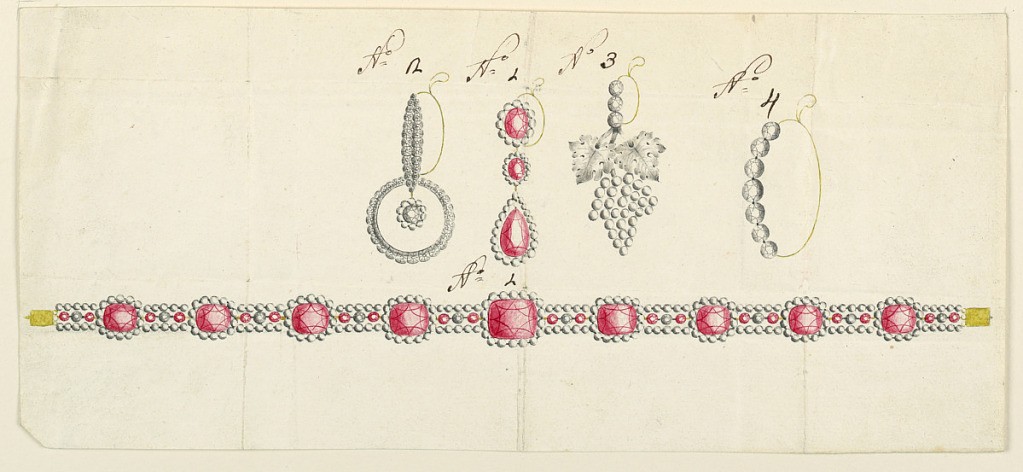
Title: Designs for a Necklace and Four Earrings
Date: early 19th century
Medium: Pen and ink, brush and red, olive, gray watercolor on wove paper
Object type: Drawing
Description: Jewelry designs for a necklace and four earrings. In the upper row the earrings, numbered from left to right: No1, No2, No3, No4. Number 1 with a big golden oval ring, the front of which is covered by diamonds. Below it a circle with a pendant in it. Number 2 in pendant form with three compartments, each with a red diamond in the center. Belonging to it, also marked with No2 is the necklace formed by nine large and 20 small red diamonds. Number 3 with a bunch of grapes hanging below three diamonds. Each ring with two slopes. Number 4, large gold oval with seven diamonds along the front.